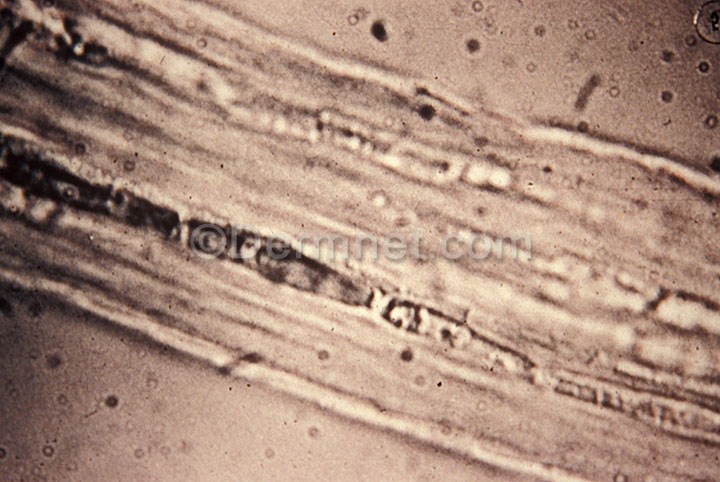
Disease: Tinea Ringworm Candidiasis and other Fungal Infections